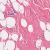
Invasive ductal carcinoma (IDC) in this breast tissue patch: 0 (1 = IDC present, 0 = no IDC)